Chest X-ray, AP view. Patient: 31 years old, sex F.
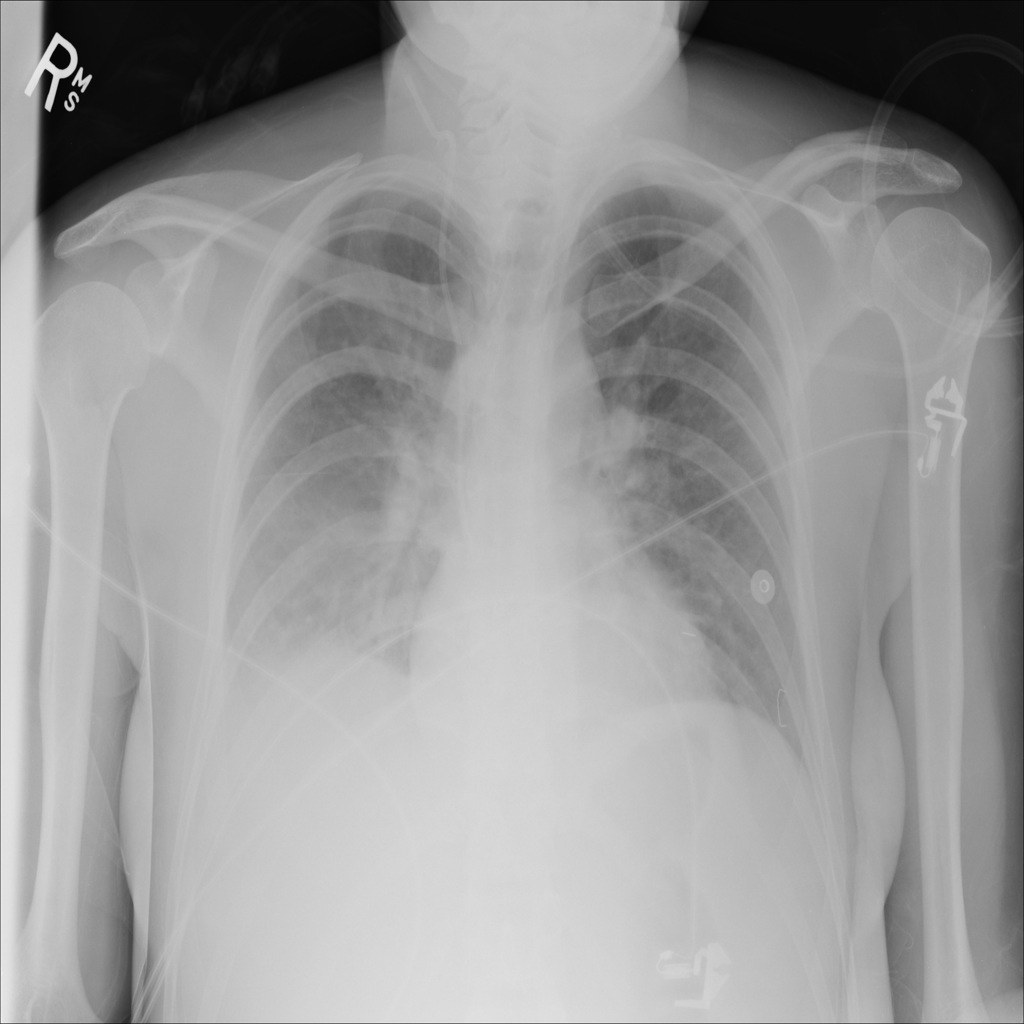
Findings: Infiltration